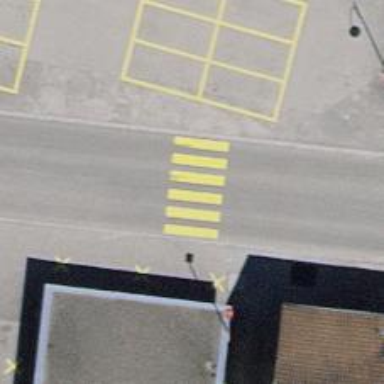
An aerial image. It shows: Uncontrolled zebra crossing with zebra markings.